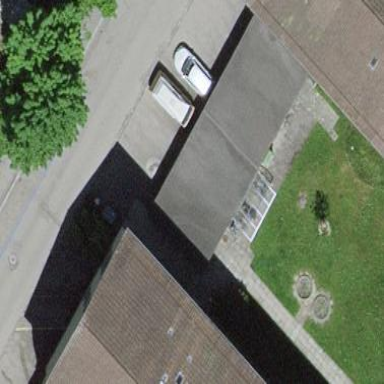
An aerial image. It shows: Flat roofed garages.